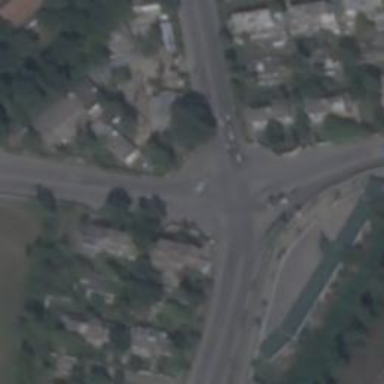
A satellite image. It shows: Crossing on the road.